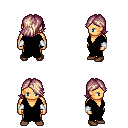
a pixel art fantasy rpg character, male body template, human, tanned skin, black robe, gold greaves, white blonde swoop hairstyle, white cloth bracers, brown shoes, four views (front, back, left, right), 2x2 character sprite sheet, small pixel art, hard edges, no anti-aliasing